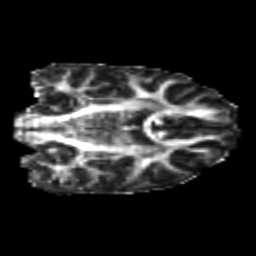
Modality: FA
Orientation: coronal
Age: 23
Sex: female
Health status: healthy
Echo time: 0.074 s